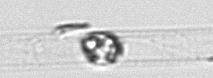
Label: Dactyliosolen_blavyanus